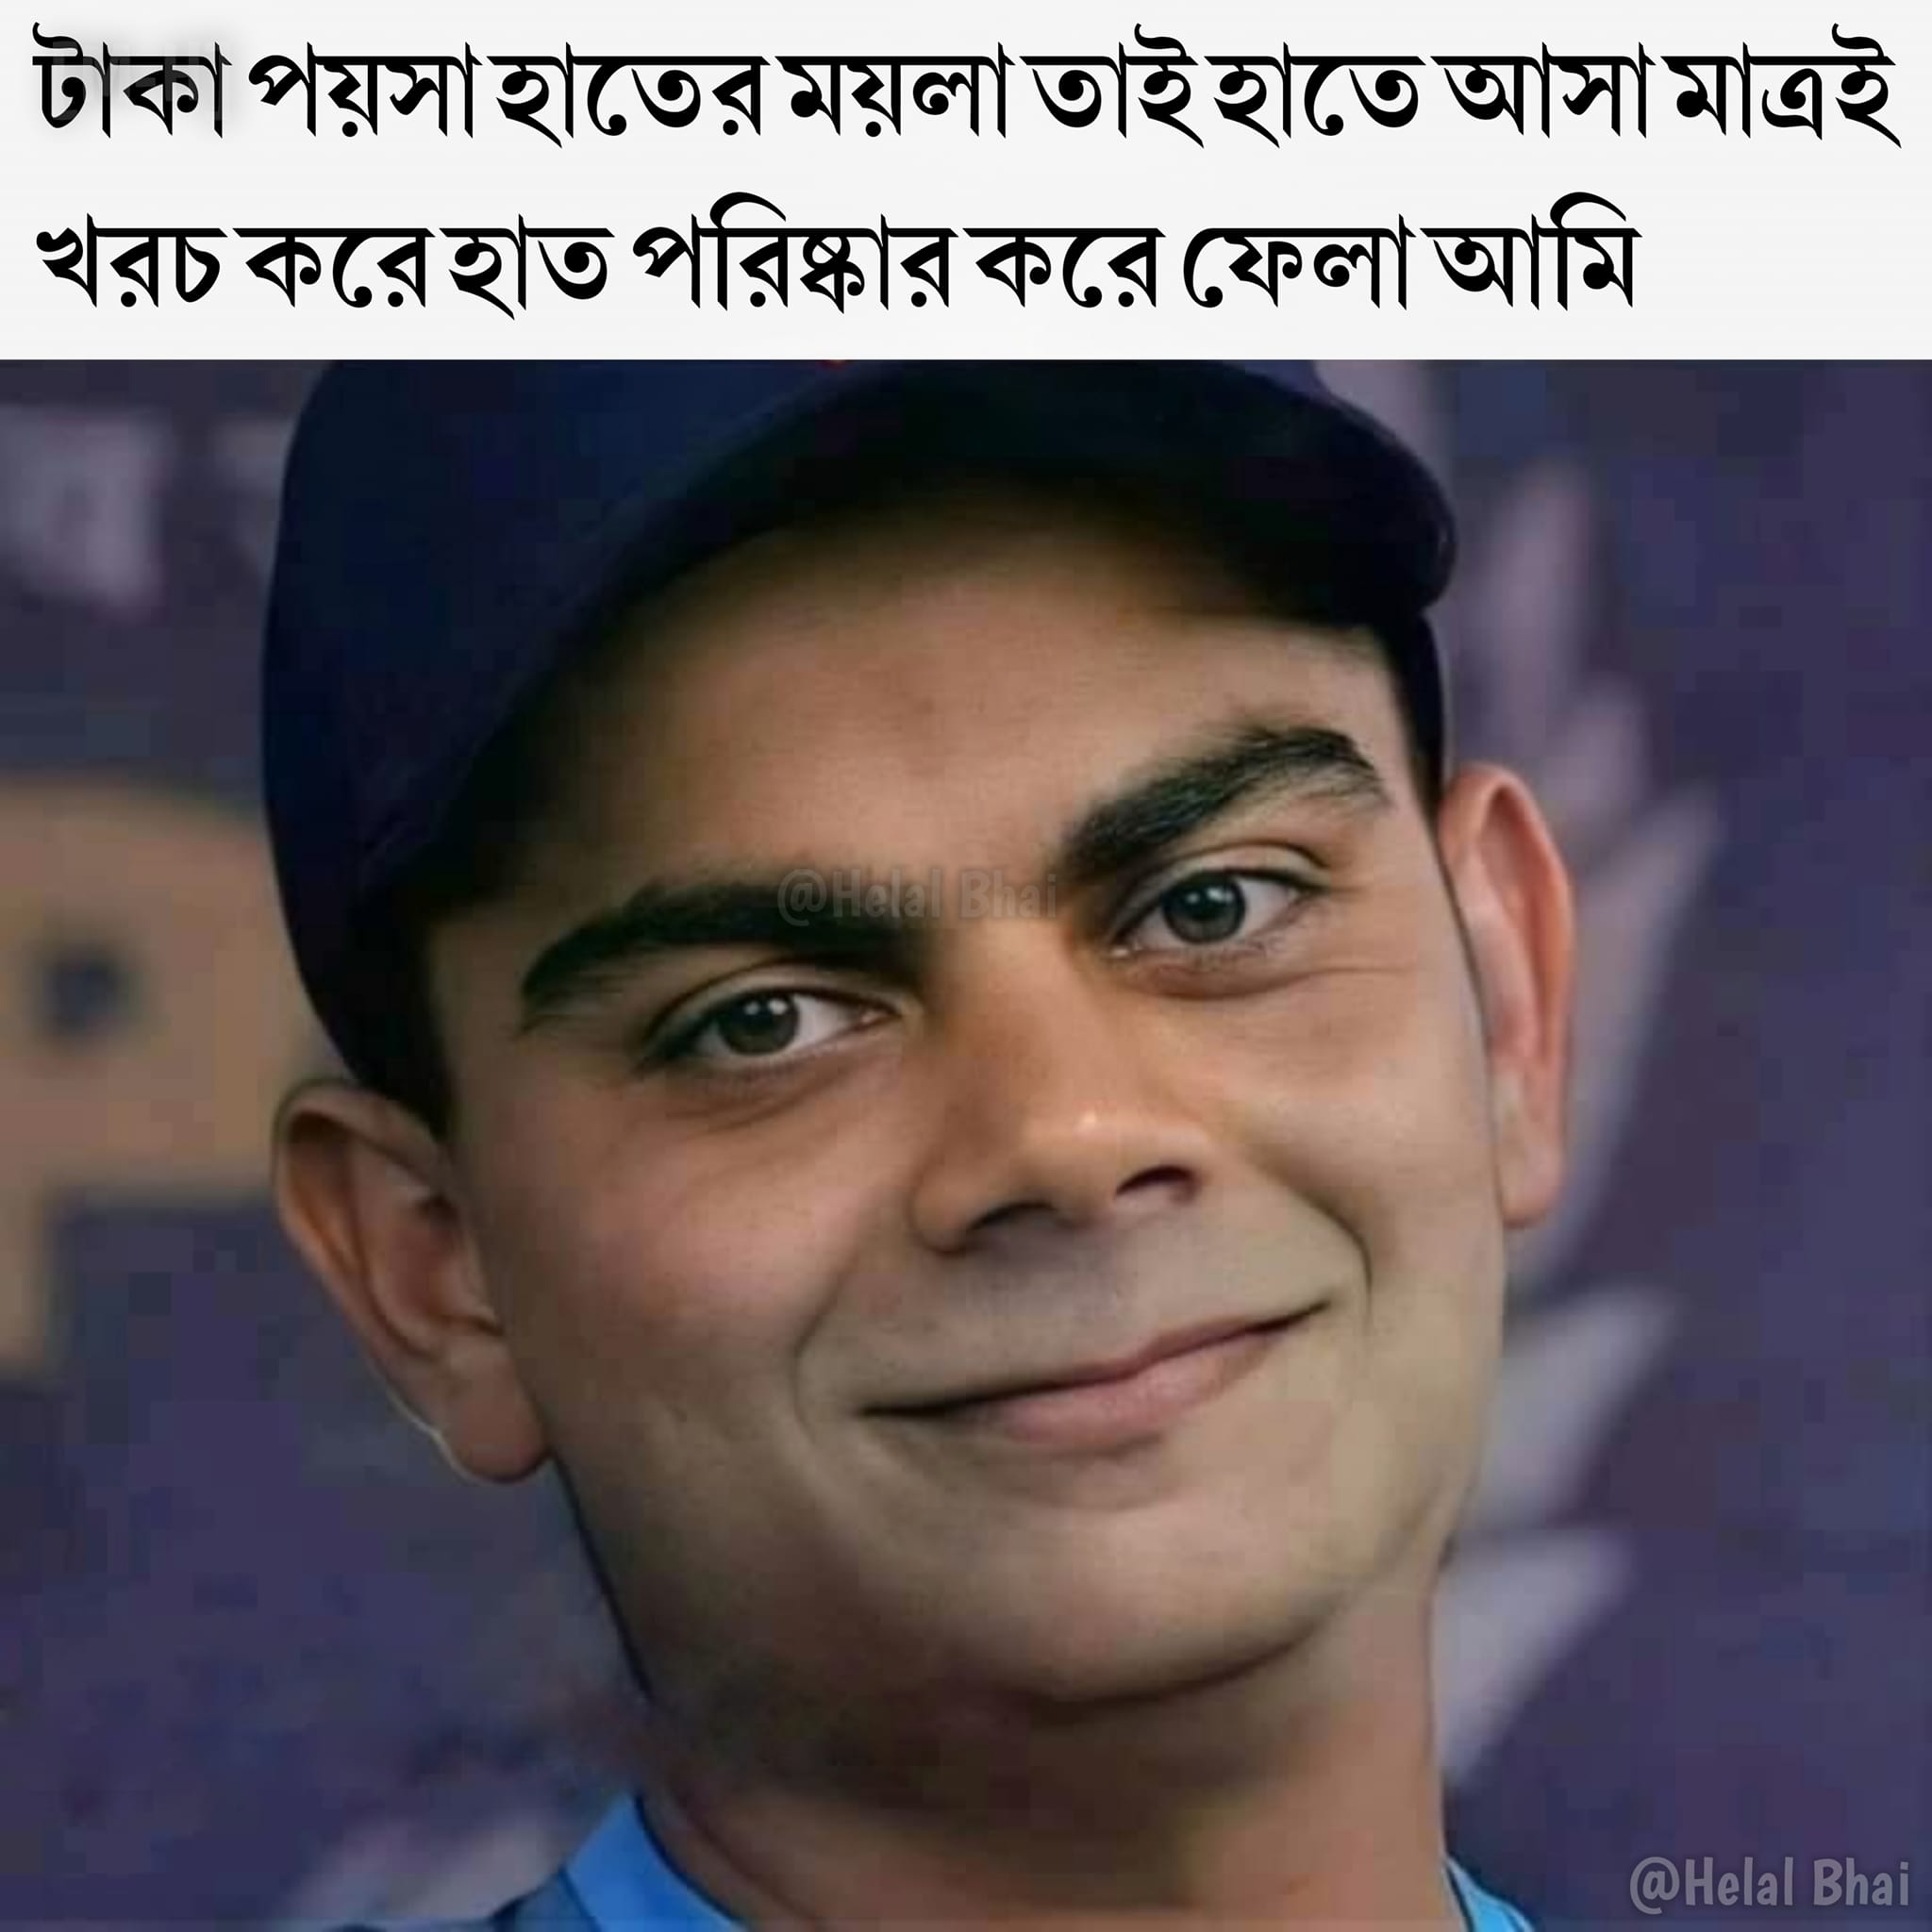
Text: টাকা পয়সা হাতের ময়লা তাই হাতে আসা মাত্রই খরচ করে হাত পরিষ্কার করে ফেলা আমি
Label: Non Hate